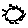
Label: sun